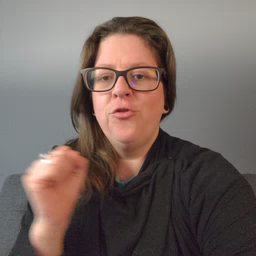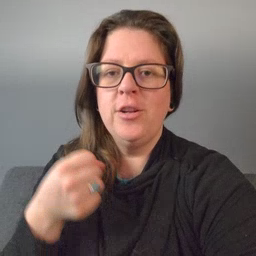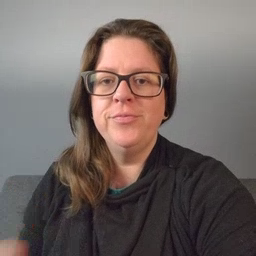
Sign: refrigerator